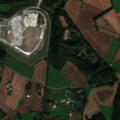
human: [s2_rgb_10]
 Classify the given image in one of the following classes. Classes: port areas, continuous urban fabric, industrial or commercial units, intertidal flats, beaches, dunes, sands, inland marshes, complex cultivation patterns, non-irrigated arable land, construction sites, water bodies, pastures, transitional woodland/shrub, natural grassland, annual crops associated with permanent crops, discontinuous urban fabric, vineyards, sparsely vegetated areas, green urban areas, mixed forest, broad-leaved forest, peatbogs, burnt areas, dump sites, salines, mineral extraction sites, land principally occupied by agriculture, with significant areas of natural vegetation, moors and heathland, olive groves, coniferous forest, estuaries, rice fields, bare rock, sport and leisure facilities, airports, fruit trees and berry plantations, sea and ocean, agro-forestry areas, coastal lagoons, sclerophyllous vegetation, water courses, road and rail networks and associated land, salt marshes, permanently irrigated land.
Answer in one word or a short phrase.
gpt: dump sites, non-irrigated arable land, land principally occupied by agriculture, with significant areas of natural vegetation, water bodies